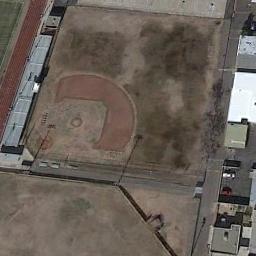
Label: baseball_diamond